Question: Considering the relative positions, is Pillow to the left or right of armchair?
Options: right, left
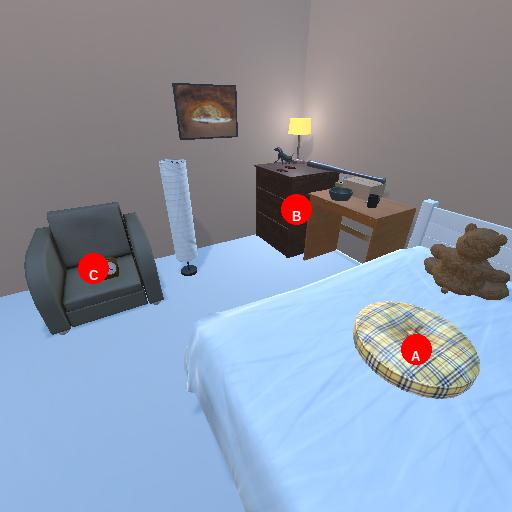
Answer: right